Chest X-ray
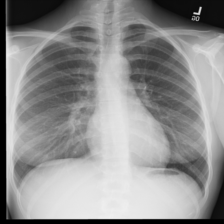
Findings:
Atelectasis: negative
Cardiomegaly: negative
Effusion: negative
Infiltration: positive
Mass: negative
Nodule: negative
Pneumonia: negative
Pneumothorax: negative
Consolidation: negative
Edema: negative
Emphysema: negative
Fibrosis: negative
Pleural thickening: negative
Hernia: negative